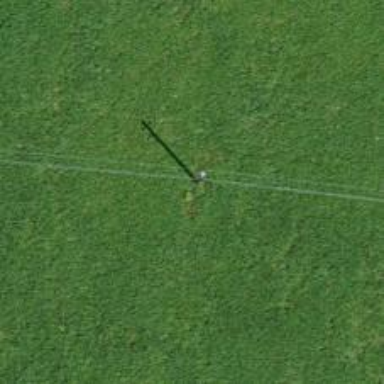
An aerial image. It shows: Power pole.